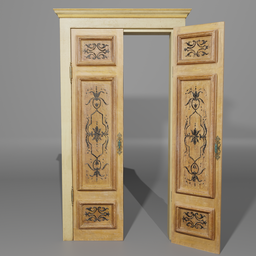
Label: architecture